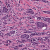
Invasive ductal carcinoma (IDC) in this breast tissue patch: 1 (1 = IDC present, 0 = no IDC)